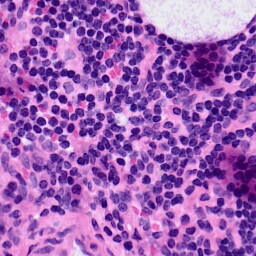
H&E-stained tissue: LymphNode